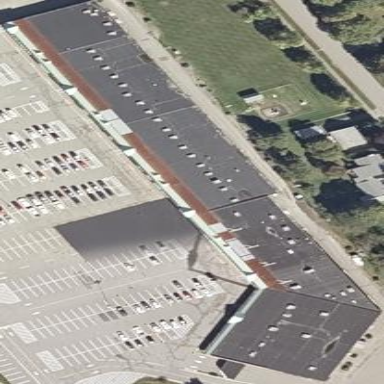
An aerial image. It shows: Retail building that serves as mall.